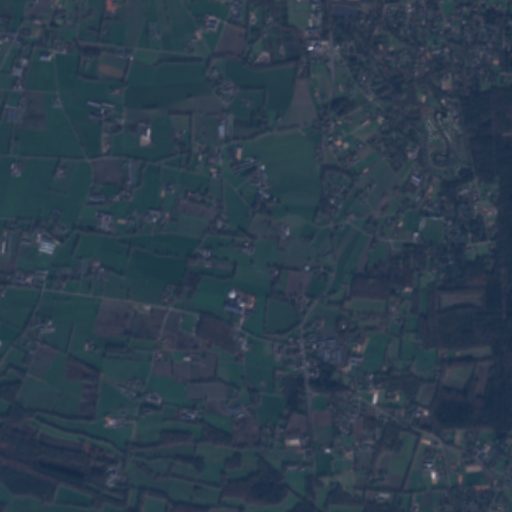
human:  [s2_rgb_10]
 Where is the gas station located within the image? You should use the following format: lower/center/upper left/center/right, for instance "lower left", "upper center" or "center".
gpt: The gas station is located in the lower center of the image.
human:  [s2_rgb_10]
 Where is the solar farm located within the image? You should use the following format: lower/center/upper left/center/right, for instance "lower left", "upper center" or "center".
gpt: The solar farm is located in the upper right of the image.
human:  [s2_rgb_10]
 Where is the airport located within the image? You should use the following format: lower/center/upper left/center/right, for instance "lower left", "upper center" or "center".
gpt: There is no airport in the image.